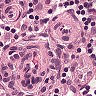
Metastatic tissue present: no